Field crop: maize
Growth stage: 2
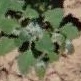
Species: chenopodium